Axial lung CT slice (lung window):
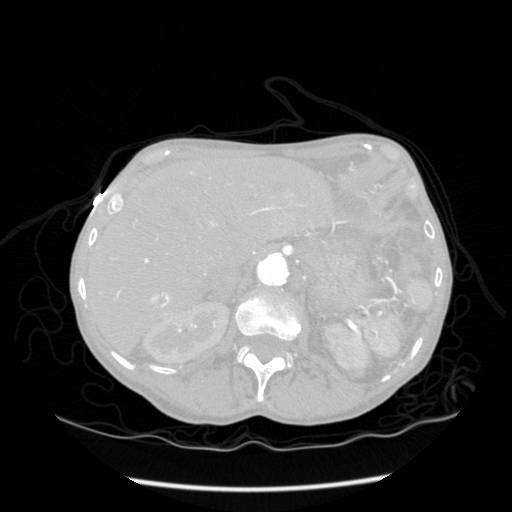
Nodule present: no